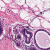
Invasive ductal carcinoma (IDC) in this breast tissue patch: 0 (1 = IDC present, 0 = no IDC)